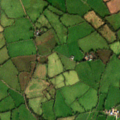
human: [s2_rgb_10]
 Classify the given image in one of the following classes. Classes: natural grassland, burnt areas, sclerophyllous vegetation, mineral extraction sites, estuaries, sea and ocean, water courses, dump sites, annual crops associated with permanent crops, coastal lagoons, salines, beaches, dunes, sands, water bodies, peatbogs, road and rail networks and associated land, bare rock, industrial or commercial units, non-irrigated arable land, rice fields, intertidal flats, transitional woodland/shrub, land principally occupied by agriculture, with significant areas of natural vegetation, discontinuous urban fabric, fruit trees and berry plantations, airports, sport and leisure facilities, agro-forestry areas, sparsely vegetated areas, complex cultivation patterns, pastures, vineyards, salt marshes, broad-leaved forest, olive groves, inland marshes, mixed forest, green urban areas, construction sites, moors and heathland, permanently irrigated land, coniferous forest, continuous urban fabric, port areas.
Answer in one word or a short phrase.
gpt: pastures